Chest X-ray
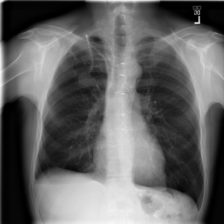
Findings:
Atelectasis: negative
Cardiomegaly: negative
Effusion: negative
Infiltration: negative
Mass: negative
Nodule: negative
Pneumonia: negative
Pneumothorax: negative
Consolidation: negative
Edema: negative
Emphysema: negative
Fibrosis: negative
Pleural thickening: negative
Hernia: negative